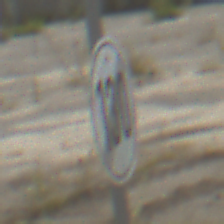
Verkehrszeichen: EndeGeschwindigkeit130
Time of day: Midday
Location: Outdoor (Suburban)
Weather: PartlyCloudy
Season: Summer
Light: Natural